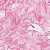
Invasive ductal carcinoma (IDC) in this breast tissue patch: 0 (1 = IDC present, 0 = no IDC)